Question: I have created a google spreadsheet of tagged data (see example data below) and I am trying to make different lists based on the tags. For instance I would like to see a list of media, health, and eyes records. From the data below, there should be 4 results from health, 5 results for media, and 1 result for eyes. Note that a filter does not work for me because I would like to have 3 lists, each on separate tabs (not on the source data tab) that get updated when the source data gets updated. So if a new record with a health tag gets added, it should show up dynamically in the health tab. Is this even possible or do I need to create a macro? I see that the new Google Sheets may have SQL like querying capabilities and this would work perfect in this case, but I have not had experience with it yet.

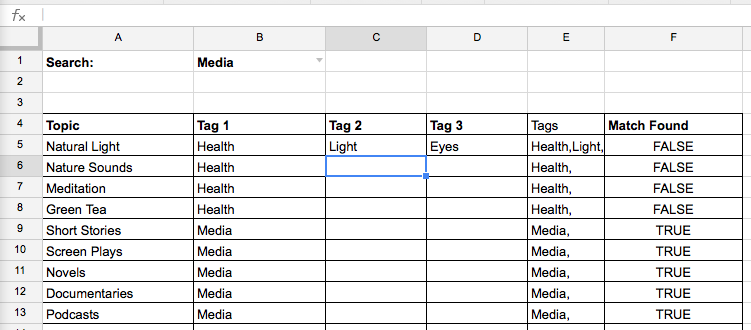
Answer: After much research I have found that the best functions for this are either "filter" or "query". In this case I have chosen to use query:
'''
=QUERY($A$2:$E$13,CONCATENATE("select A where I like '%",B1, "%'"))
'''
This is a really powerful way to create tagged records and report on them later. Thanks for all those who tried.